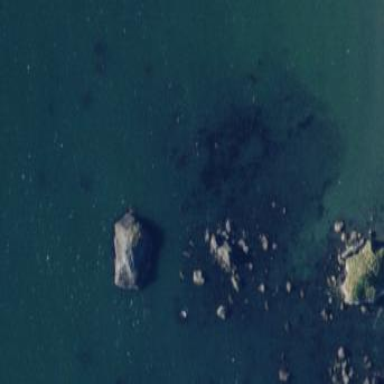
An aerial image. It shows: Natural rock reef.